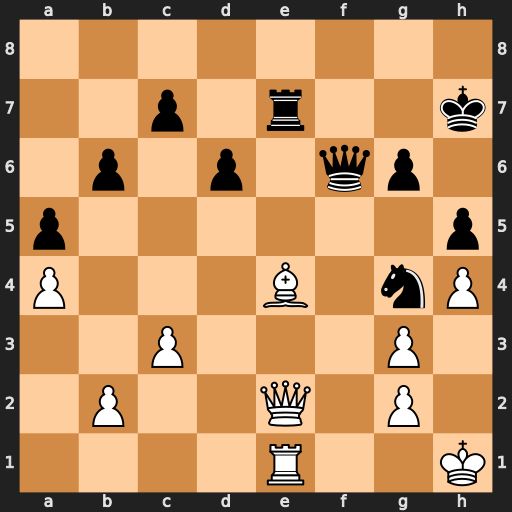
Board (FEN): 8/2p1r2k/1p1p1qp1/p6p/P3B1nP/2P3P1/1P2Q1P1/4R2K
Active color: w
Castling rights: -
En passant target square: -
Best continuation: Bxg6+ Qxg6 Qxe7+